Question: I have a list of employees that I need to show in the following format: a table where is mentioned 'employee's name', 'if he's an employee' and 'if he's permanent' represented as check boxes.
I also want to be able to check all the checkboxes by checking the box at the left of the column 'Name' and to be able to select an employee by checking the checkbox at the right of each row.
Example: if I check the box at the left of Jhon Smith then the Employee and Permanent columns will be checked.
The checking it shouldn't be a problem with jQuery but I have some hard time binding this to view and then send it back to controller once is saved.

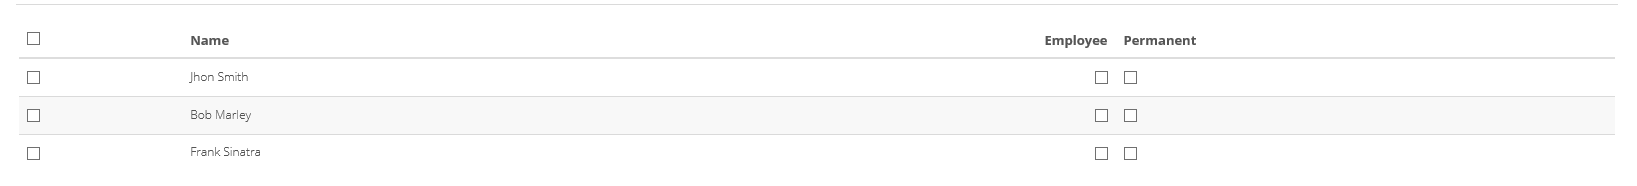
Answer: (This is for MVC 4 i'm not sure if anything's changed)
This is pretty easy to do if you're using strongly typed views.
The auto generated "List" type on strongly typed views is similar to that layout.
Assuming this view takes a '@model List<EmployeeViewModel>'. Create a strongly typed partial view with a 'CheckBoxViewModel' class to use for each employee checkbox property, that has an entry for the label and id of the checkbox with a bool for its checked-ness.
You can then use 'Html.EditorFor' with the 'CheckBoxViewModel's on the 'EmployeeViewModel' to display this partial view. The partial view would be something along the lines of...
'''
@model CheckBoxViewModel
@Html.CheckBoxFor(cbox => cbox.Checked)
@Html.LabelFor(cbox => cbox.Checked, Model.Label)
@Html.HiddenFor(cbox => cbox.Id)
@Html.HiddenFor(cbox => cbox.Label)
'''
You might want to miss off the 'LabelFor' looking at your example, but as long as the hidden one is there I think that's fine.
A 'POST' version of the view's controller can then be given an input parameter type of 'List<EmployeeViewModel> employees' which will contain the checkbox values inside the employee objects.
For the tickbox on the left, you can just create a straight HTML version with a plain JavaScript or jQuery event to check the ones in the same row when it is checked/unchecked. Something like that is detailed here - <URL>